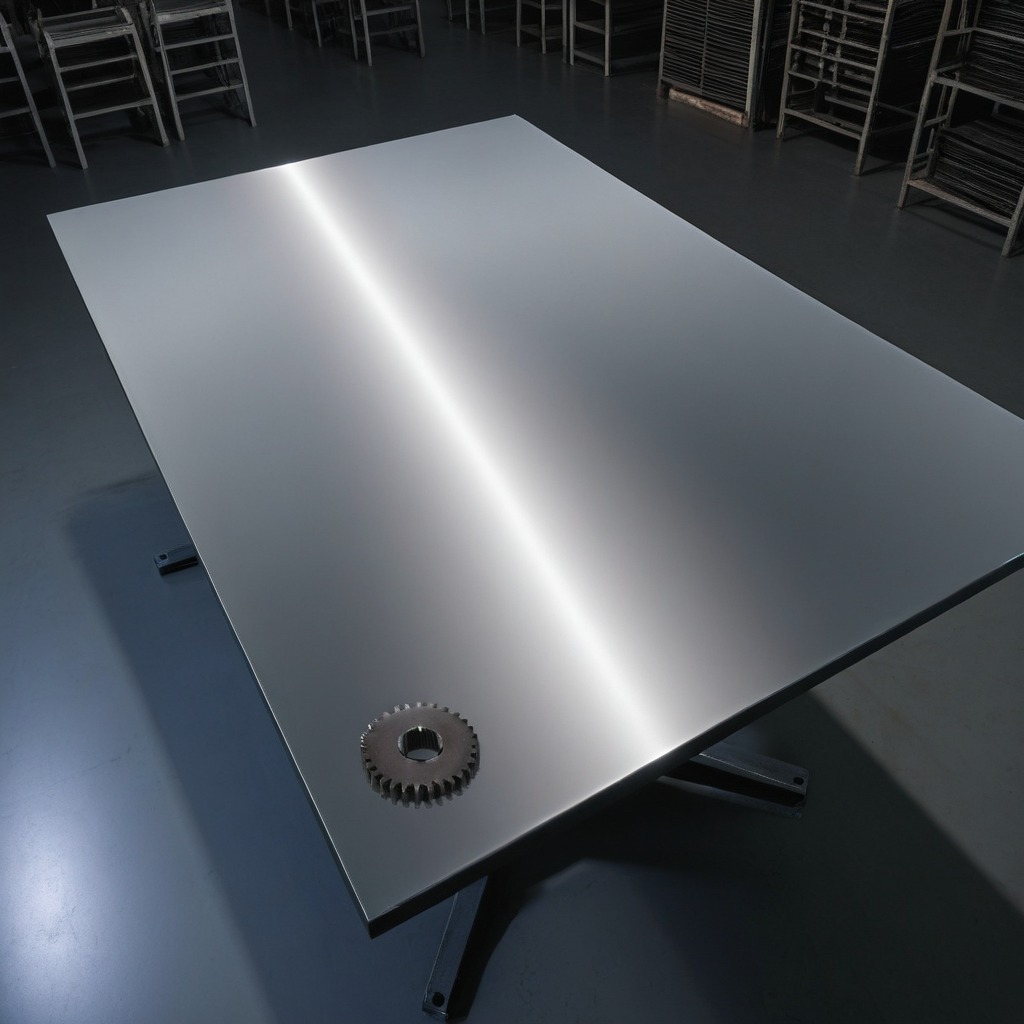
A steel gear with teeth is lying on the tabletop.